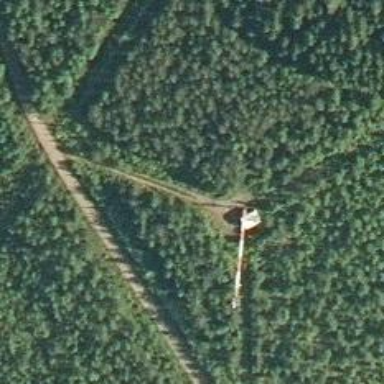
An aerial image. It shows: Mast tower used for communication.